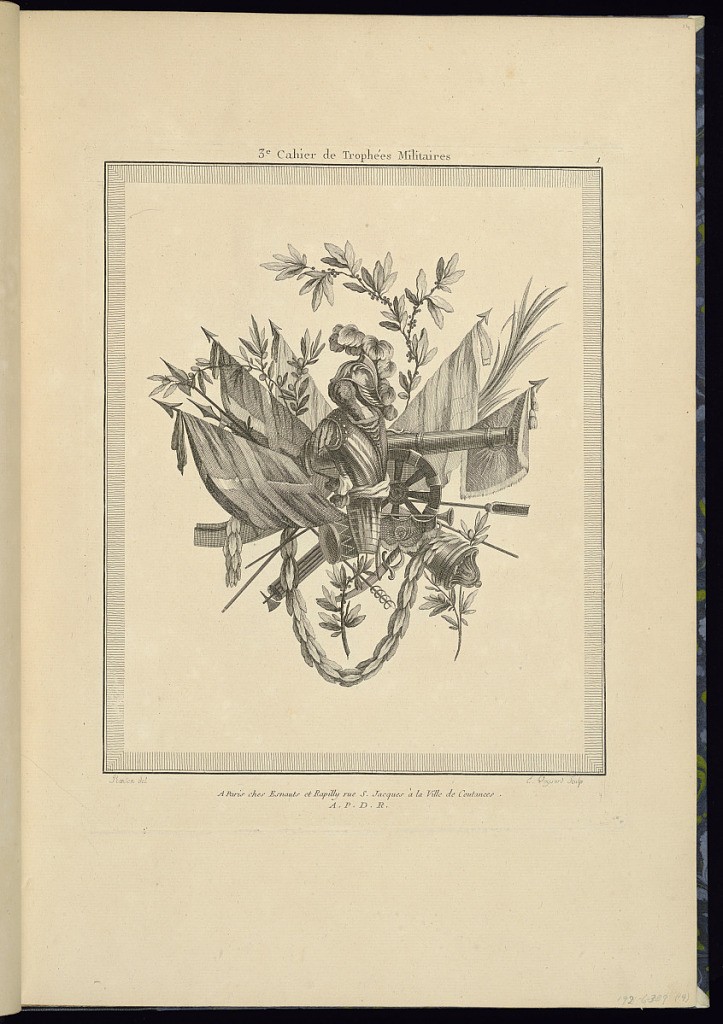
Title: Title Page
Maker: Pierre Ranson, French, 1736–1786
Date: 1778
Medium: Etching on laid paper
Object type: Print
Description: Title page and military trophy design incorporating a festoon of leaves, foliate branches, armor, feathered helmet, cannon, drum, trumpet, spears, and flags. The plate is titled, numbered, and signed.